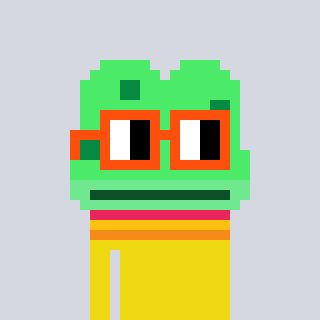
a pixel art character with square orange glasses, a frog-shaped head and a yellow-colored body on a cool background